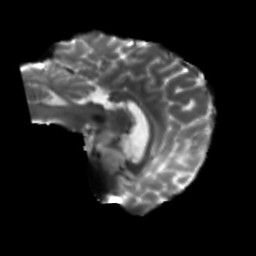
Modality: T2w
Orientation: sagittal
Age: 27
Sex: female
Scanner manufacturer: siemens
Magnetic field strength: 3 T
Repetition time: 5.47 s
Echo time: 0.0854 s